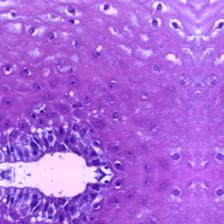
Diagnosis: Normal